Question: For the counting of round objects in an image I want to use the watershed algorithm.
In order to learn how it works and how I can use it for my needs, I have searched some working examples in python (<URL>
I finaly found a working solution, which works more or less out-of-the-box for my own purposes (<URL>
With this code I get nice results, both with the example file as with my own images.
I do get a strange behavior though after the watershed analysis. For some reason, the watershed step also adds a border around the image. So next to the objects that are detected, also the whole edge of the image gets detected and colored.
My guess is that I should change a parameters in the code to stop this from happening, but so far I'm unable to find what I should do.
this is the code:
'''
import cv2
import numpy as np
from scipy.ndimage import label
def segment_on_dt(a, img):
border = cv2.dilate(img, None, iterations=3)
border = border - cv2.erode(border, None)
dt = cv2.distanceTransform(img, cv2.DIST_L2, 3)
dt = ((dt - dt.min()) / (dt.max() - dt.min()) * 255).astype(np.uint8)
_, dt = cv2.threshold(dt, 200, 255, cv2.THRESH_BINARY)
lbl, ncc = label(dt)
# Completing the markers now.
lbl[border == 255] = 255
lbl = lbl.astype(np.int32)
cv2.watershed(a, lbl)
lbl[lbl == -1] = 0
lbl = lbl.astype(np.uint8)
return 255 - lbl
# Load image file
img = cv2.imread('coins.jpg')
# Pre-processing.
img_gray = cv2.cvtColor(img, cv2.COLOR_BGR2GRAY)
img_gray = cv2.GaussianBlur(img_gray,(5,5),0)
width, height = img_gray.shape
_, img_bin = cv2.threshold(img_gray, 0, 255,cv2.THRESH_BINARY_INV+cv2.THRESH_OTSU)
img_bin = cv2.morphologyEx(img_bin, cv2.MORPH_OPEN,np.ones((5, 5), dtype=int))
result = segment_on_dt(img, img_bin)
result[result != 255] = 0
result = cv2.dilate(result, None)
img[result == 255] = (0, 0, 255)
cv2.imwrite('Img_output.png',img)
'''
Running this code will give this result (at least on my pc)

The result for detecting the coins is good enough for my purposes, but I'm a bit puzzled about the image edge that is also detected. From what I see during debugging, the watershed adds this edge, but it is unclear to me why this happens.
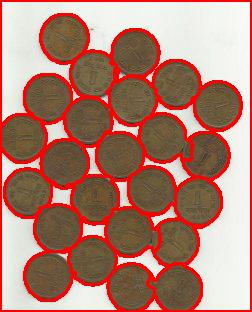
Answer: You can fix this by adding a background label using the tutorial provided by openCV.
<URL>
They added an extra step to insert sure background and sure foreground region to help the watershed algorithm to properly segment the coin regions.
*********** edit**************
After reading your code again. I found that your original code has no problem.
Background label was set using the variable border.
You will probably get the same result by executing the code found in OpenCV tutorial. The problem is in the way your draw the results. Since this is a display problem, there are many ways we can tackle the problem. One of the many is to use the information of the sure-background
Here are the modification to the function
'''
def segment_on_dt(a, img):
sure_background = cv2.dilate(img, None, iterations=3)
border = sure_background - cv2.erode(sure_background, None)
dt = cv2.distanceTransform(img, cv2.DIST_L2, 3)
dt = ((dt - dt.min()) / (dt.max() - dt.min()) * 255).astype(np.uint8)
_, dt = cv2.threshold(dt, 200, 255, cv2.THRESH_BINARY)
lbl, ncc = label(dt)
# Completing the markers now.
lbl[border == 255] = 255
lbl = lbl.astype(np.int32)
cv2.watershed(a, lbl)
lbl[lbl == -1] = 0
# Only draw red line if its not in sure background
lbl[sure_background == 0] = 255
lbl = lbl.astype(np.uint8)
cv2.imshow('lbl_2',lbl)
return 255 - lbl
'''
I have added a new condition for the red lines to be drawn. The line are only drawn if its not in sure background region.
Your final result should look like this.
<URL>